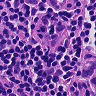
Metastatic tissue present: yes